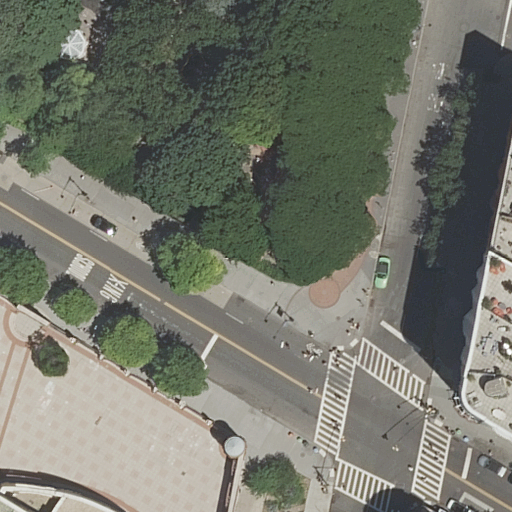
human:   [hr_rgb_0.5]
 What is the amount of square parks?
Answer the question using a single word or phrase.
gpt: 0

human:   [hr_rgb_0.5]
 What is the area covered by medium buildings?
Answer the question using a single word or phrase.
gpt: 0m2

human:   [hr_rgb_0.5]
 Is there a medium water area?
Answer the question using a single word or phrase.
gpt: no

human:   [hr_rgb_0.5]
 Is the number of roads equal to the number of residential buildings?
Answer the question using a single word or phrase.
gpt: no

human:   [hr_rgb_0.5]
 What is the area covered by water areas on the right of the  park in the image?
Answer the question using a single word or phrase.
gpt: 0m2

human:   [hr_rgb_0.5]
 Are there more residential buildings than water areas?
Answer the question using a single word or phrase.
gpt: yes

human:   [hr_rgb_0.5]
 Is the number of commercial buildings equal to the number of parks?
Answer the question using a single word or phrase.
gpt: no

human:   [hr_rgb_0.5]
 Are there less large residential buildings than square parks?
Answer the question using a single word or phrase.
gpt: no

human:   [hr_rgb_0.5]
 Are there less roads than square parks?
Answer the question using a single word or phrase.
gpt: no

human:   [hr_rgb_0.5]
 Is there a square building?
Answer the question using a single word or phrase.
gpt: no

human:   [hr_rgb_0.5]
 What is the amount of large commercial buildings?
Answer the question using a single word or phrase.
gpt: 0

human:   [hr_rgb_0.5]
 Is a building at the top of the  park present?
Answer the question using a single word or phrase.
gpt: no

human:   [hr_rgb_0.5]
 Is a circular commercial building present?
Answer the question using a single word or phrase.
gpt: no

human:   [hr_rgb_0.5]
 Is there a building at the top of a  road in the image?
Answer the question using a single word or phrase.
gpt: yes

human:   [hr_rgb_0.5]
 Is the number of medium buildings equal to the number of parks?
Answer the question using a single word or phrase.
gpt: no

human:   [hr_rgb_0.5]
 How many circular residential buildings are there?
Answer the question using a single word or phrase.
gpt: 0

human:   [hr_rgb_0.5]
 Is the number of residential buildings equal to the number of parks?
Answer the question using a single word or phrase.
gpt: no

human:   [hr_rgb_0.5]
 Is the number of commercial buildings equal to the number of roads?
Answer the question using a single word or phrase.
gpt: no

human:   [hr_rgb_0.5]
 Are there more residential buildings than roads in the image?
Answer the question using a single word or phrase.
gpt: no

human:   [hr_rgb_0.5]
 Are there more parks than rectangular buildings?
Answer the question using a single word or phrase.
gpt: yes

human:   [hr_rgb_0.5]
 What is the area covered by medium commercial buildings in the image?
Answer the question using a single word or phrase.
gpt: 0m2

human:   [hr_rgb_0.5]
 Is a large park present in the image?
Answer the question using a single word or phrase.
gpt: no

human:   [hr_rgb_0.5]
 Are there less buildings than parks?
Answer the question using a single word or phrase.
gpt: no

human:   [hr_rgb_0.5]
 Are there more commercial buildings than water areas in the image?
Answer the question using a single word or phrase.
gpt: no

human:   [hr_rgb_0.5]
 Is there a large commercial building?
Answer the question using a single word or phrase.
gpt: no

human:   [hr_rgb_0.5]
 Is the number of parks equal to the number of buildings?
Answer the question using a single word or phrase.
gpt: no

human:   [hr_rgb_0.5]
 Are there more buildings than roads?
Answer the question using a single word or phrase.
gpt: no

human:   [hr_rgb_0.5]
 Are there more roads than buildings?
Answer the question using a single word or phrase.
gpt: yes

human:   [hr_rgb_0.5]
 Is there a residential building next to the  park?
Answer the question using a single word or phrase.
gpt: yes

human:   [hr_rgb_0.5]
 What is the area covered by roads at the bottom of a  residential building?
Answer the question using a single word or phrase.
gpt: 0m2

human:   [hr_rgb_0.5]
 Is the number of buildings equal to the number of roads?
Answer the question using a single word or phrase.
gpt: no

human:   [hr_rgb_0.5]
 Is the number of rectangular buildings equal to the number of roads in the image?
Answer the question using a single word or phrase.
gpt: no

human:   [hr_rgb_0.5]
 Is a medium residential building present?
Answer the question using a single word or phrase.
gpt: no

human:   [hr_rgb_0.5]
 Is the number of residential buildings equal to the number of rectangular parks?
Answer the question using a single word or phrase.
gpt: no

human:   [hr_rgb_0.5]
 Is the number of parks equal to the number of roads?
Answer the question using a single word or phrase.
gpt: no

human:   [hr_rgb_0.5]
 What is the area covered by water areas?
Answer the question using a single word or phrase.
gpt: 0m2